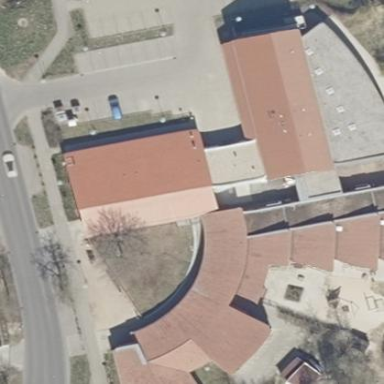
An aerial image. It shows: Kindergarten building.